Question: Today when i started my eclipse it gave me following error:
'''
org.eclipse.jst.jsp.core.internal.parser.JSPSourceParser:
input could not be parsed correctly at position 150449
java.lang.StackOverflowError
'''
Then it shows another error
'''
An internal error occurred during:
"JSP Index Manager: Processing Resource Events".
java.lang.StackOverflowError
'''
and then show the error and when i click on yes button it close the eclipse,
I am using eclipse indigo, can any one help please.

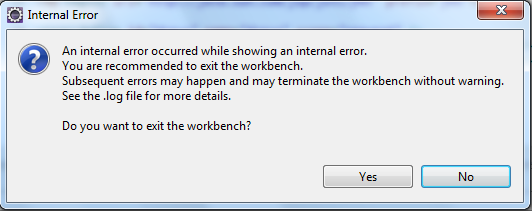
Answer: Most typical reason for this error is that Eclipse or its part (e.g. source code parser) ran out of memory. To increase the memory, add/change the following parameters in eclipse.ini. Depending on your machine memory, increase them 4x, even 8x:
-XX:MaxPermSize=512m -Xss2m -Xms128m -Xmx512m
You can also use these parameters as eclipse command line parameters.
See details, for example, here: <URL>